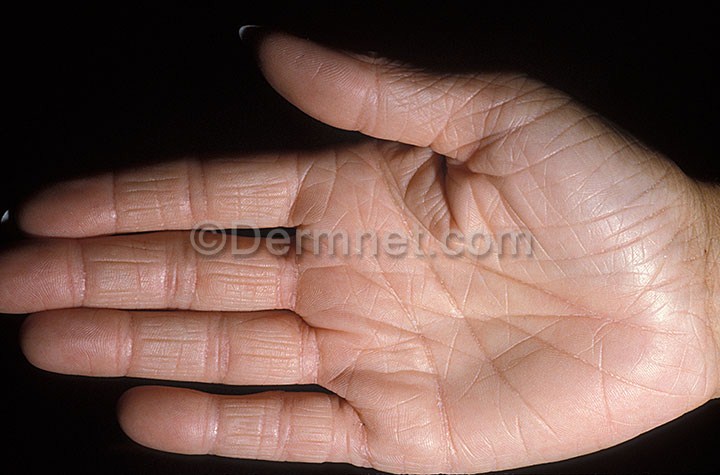
Disease: Atopic Dermatitis Photos